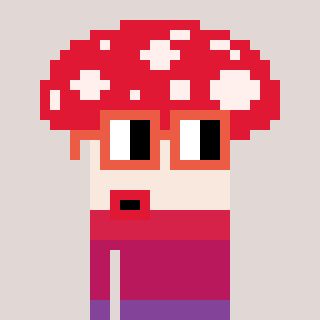
a pixel art character with square orange glasses, a mushroom-shaped head and a bege-colored body on a warm background